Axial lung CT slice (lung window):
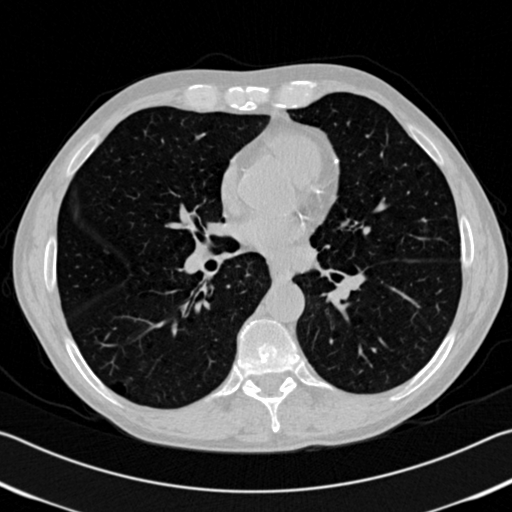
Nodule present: no